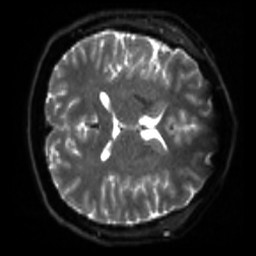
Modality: sbref
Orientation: axial
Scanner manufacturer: siemens
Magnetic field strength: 3 T
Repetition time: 4 s
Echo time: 0.0594 s